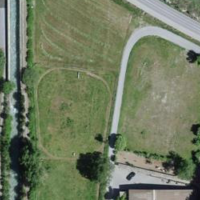
EUNIS habitat code: 54
Species observed at this site:
Amelanchier ovalis